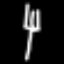
Label: fork